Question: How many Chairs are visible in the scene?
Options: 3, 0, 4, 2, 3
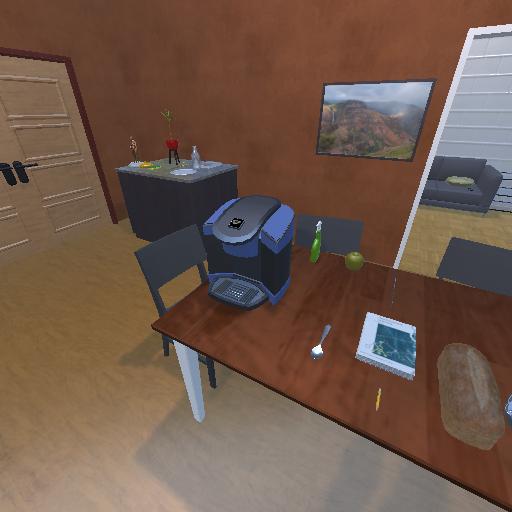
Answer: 3